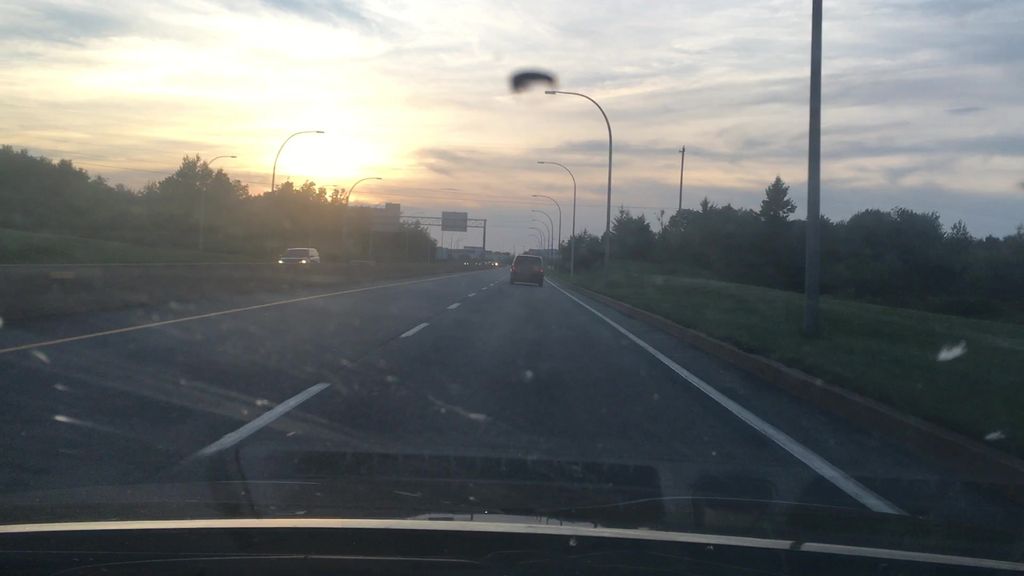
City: halifax